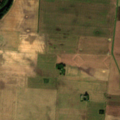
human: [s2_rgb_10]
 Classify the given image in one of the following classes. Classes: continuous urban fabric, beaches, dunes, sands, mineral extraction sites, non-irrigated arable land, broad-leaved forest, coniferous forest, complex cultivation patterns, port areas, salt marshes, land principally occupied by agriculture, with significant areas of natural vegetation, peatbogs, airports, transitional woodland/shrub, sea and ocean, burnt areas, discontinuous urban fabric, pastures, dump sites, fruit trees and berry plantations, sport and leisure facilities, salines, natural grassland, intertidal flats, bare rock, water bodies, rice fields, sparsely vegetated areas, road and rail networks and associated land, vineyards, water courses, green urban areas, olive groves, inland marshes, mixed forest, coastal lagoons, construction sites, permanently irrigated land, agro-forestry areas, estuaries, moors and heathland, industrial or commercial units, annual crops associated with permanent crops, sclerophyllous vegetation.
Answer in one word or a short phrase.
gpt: non-irrigated arable land, land principally occupied by agriculture, with significant areas of natural vegetation